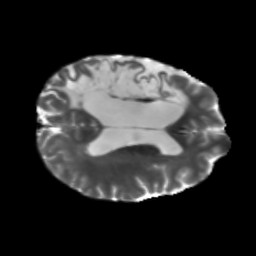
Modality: T2w
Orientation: axial
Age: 46
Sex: male
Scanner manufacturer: siemens
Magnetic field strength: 3 T
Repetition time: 5.25 s
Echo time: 0.08 s